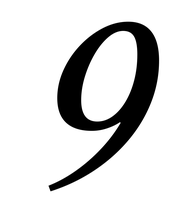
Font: LibreCaslonText-Italic_Italic